Question: Is there any 'PyQt Widget' that is equivalent to 'tkinter LabelFrame'? Something like this

So far i only found 'QtGui.QFrame' which doesn't seem to work the same way as 'tkinter LabelFrame'. Am i missing something?
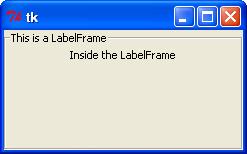
Answer: You can use QGroupBox for this purpose.
'''
self.frame = QtGui.QGroupBox(self)
self.frame.setTitle("Hello World")
'''